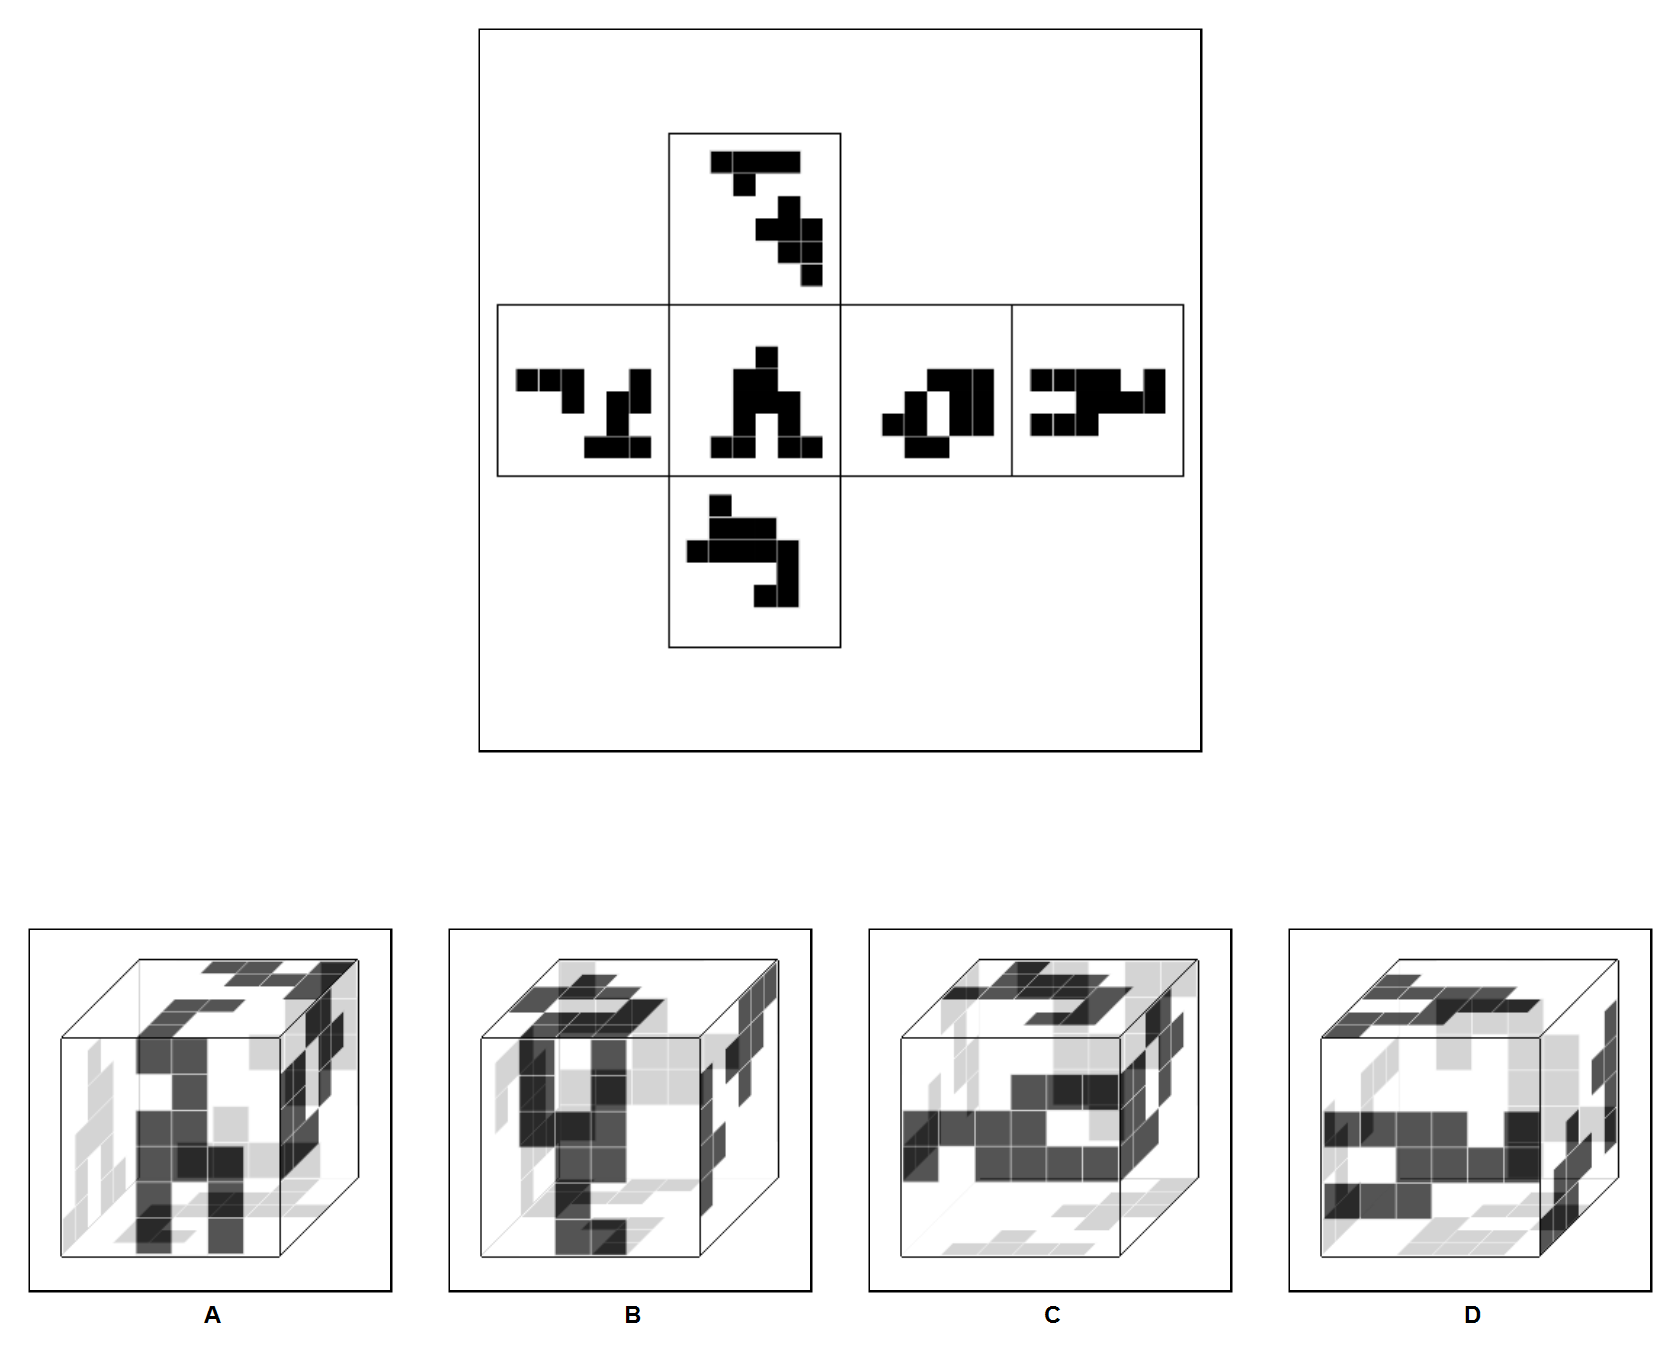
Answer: C